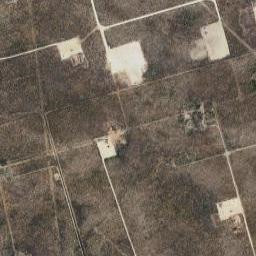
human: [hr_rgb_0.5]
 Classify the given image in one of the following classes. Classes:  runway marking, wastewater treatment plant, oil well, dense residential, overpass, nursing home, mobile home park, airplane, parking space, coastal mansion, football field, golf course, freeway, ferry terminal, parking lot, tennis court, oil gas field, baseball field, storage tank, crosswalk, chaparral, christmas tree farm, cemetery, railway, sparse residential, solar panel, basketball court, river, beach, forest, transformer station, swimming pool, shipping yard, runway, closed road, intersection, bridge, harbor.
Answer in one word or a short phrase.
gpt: oil gas field